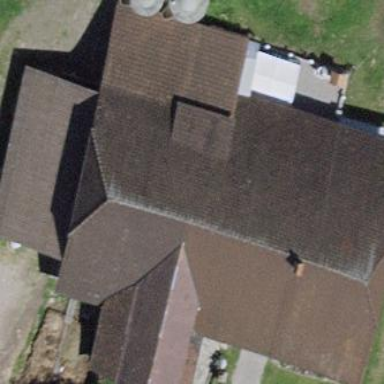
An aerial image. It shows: Farm building.